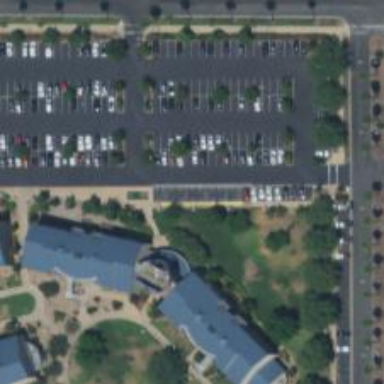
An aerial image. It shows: Parking space.